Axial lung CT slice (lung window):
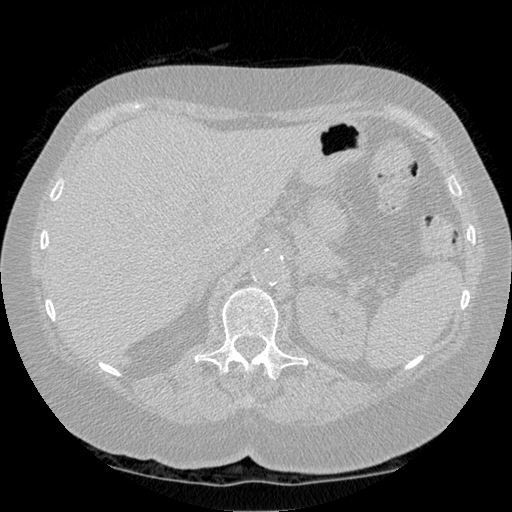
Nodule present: no